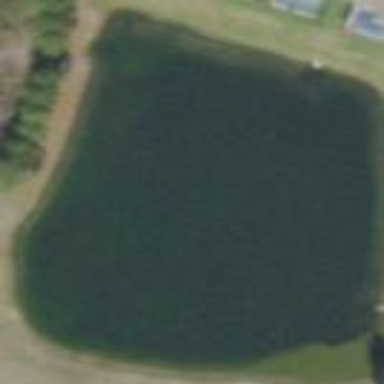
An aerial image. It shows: Pond surrounded by natural water.